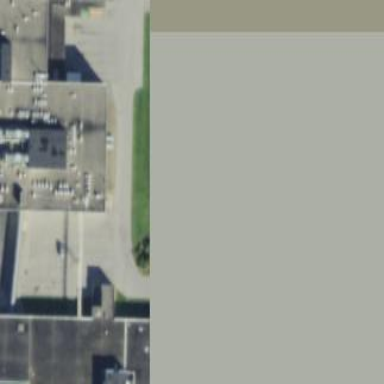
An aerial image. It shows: Building.